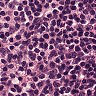
Metastatic tissue present: no